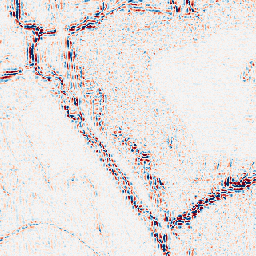
Category: wavelet
Decomposition family: wavelet_dwt
Decomposition parameters: wavelet: sym4
level: 2
Upsampling method: nearest
Upsampling parameters: scale: 8
Upsampling scale: 8